Question: This is a bit of a strange one with Sitecore... Basically I'm accessing an item from the Content API but it's not populating the Item.Fields hashtable with keys based on the text for the field (I guess I'd call this a field name) but rather with a GUID.
For example, here is some code I'm using to get an item:
'''
var database = global::Sitecore.Configuration.Factory.GetDatabase("master");
var item = database.GetItem("/sitecore/content/Home");
item.Fields.ReadAll(); // edit, per recommendation... does not work
Sitecore.Data.Fields.Field f = item.Fields["SomeText"];
Assert.IsNotNull(f): // This fails
'''
If I set a breakpoint and debug, I can see that there are values (indeed, the correct values) inside the Item.Fields hashtable, but the keys are all based on GUIDs rather than "field names" as most code samples regarding usage of this API suggest.
Upon closer inspection, the DisplayName and Name fields are coming back as empty strings from the API (note these are clearly defined in Sitecore so still not sure what the issue is). It appears these be used in conjunction with GUID as some sort of key for the hashtable.
Is there something I'm doing wrong here? I've published the data template and the content item. Clearly the connection is being made because I'm getting results back from the API and even the correct values, just not the keys I'm expecting to use to reference the data values.
References:
- <URL>
Screenshot of sample data from Sitecore (notices the GUIDs as keys):

Code Samples from above linked document:
Accessing the "title" field:
'''
Sitecore.Data.Database master = Sitecore.Configuration.Factory.GetDatabase("master");
Sitecore.Data.Items.Item home = master.GetItem("/sitecore/content/home");
Sitecore.Data.Fields.Field titleField = home.Fields["title"];
if(titleField!=null)
{
home.Editing.BeginEdit();
titleField.Value = "//TODO: replace with appropriate value";
home.Editing.EndEdit();
}
'''
Accessing the system field "ArchiveDate":
'''
Sitecore.Data.Database master = Sitecore.Configuration.Factory.GetDatabase("master");
Sitecore.Data.Items.Item sample = master.GetItem("/sitecore/content/home/sample");
Sitecore.Data.Fields.DateField archiveField =
sample.Fields[Sitecore.FieldIDs.ArchiveDate];
'''
Decompiling the Sitecore.Kernel.dll we can see that:
'''
public static class FieldIDs
{
// stripped down version
/// <summary>The ID of the 'Archive date' field.</summary>
public static ID ArchiveDate;
static FieldIDs()
{
FieldIDs.ArchiveDate = new ID("{56C15C6D-FD5A-40CA-BB37-64CEEC6A9BD5}");
}
}
'''
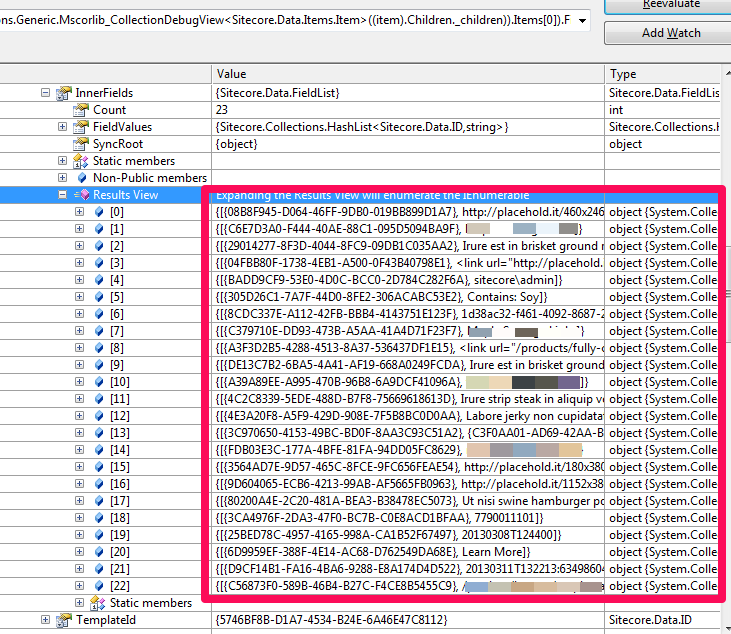
Answer: So, I ended up going the route I mentioned in the question (which is what Sitecore uses internally and, @technophoria414 mentioned, a Sitecore developer best practice).
Basically:
'''
namespace MyProject.Core.Data.Sitecore.Fields
{
public static class ContentItem
{
// stripped down version
public static ID DESCRIPTION_TEXT;
static ContentItem()
{
DESCRIPTION_TEXT= new ID("{56C15C6D-FD5A-40CA-BB37-64CEEC6A9BD5}"); // this will be some GUID out of Sitecore
}
}
}
'''
Usage would be something like this:
'''
var query = string.Format("fast:/sitecore/content/HomePageItems//*[@ContentSlug='{0}']", input);
var item = Database.SelectSingleItem(query);
var descriptionText = item.Fields[ContentItem.DESCRIPTION_TEXT].Value;
'''